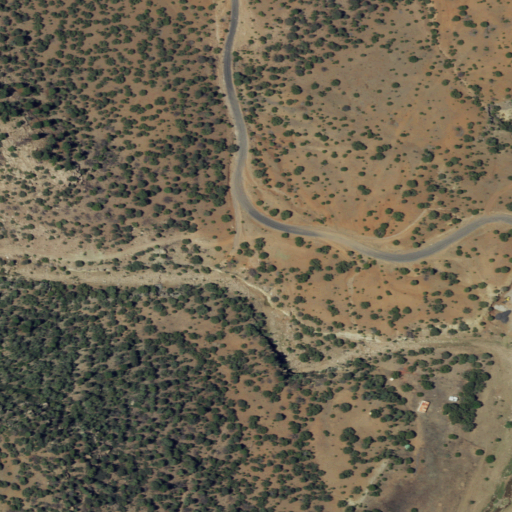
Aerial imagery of valley in New Mexico named Apache Canyon containing shrub, evergreen forest, grassland, and open development